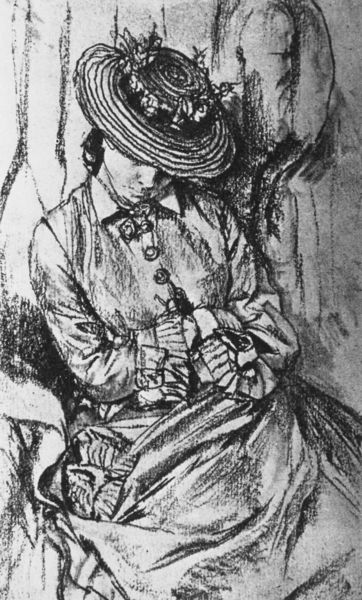
Titel: Schlafendes Mädchen im Abteil
Künstler: Adolph Menzel
Schlagwörter: baum, schlaf, weiß, sitzen, blumen, frau, handschuhe, hut, kleid, schmuck, schwarz, skizze, zeichnung, mode, wand, arme, falten, gesicht, kragen, hände, portrait, porträt, stamm, sitzend, decke, schlafen, schlafend, grafik, schattierung, strohhut, ernst, rüschen, knöpfe, nachdenken, tusche, kohle, traum, schraffur, tasche, gesciht, verschränkt, verborgen, schalf, 1860, dösens